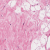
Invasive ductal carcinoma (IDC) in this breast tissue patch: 0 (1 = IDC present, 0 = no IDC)